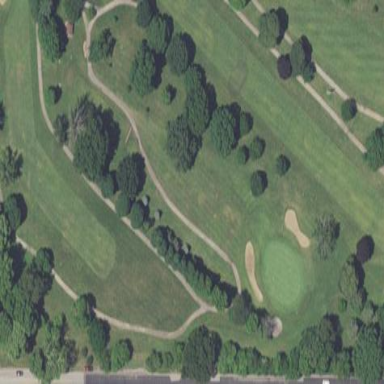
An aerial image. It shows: Golf fairway surrounded by grass.